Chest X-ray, PA view. Patient: 60 years old, sex F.
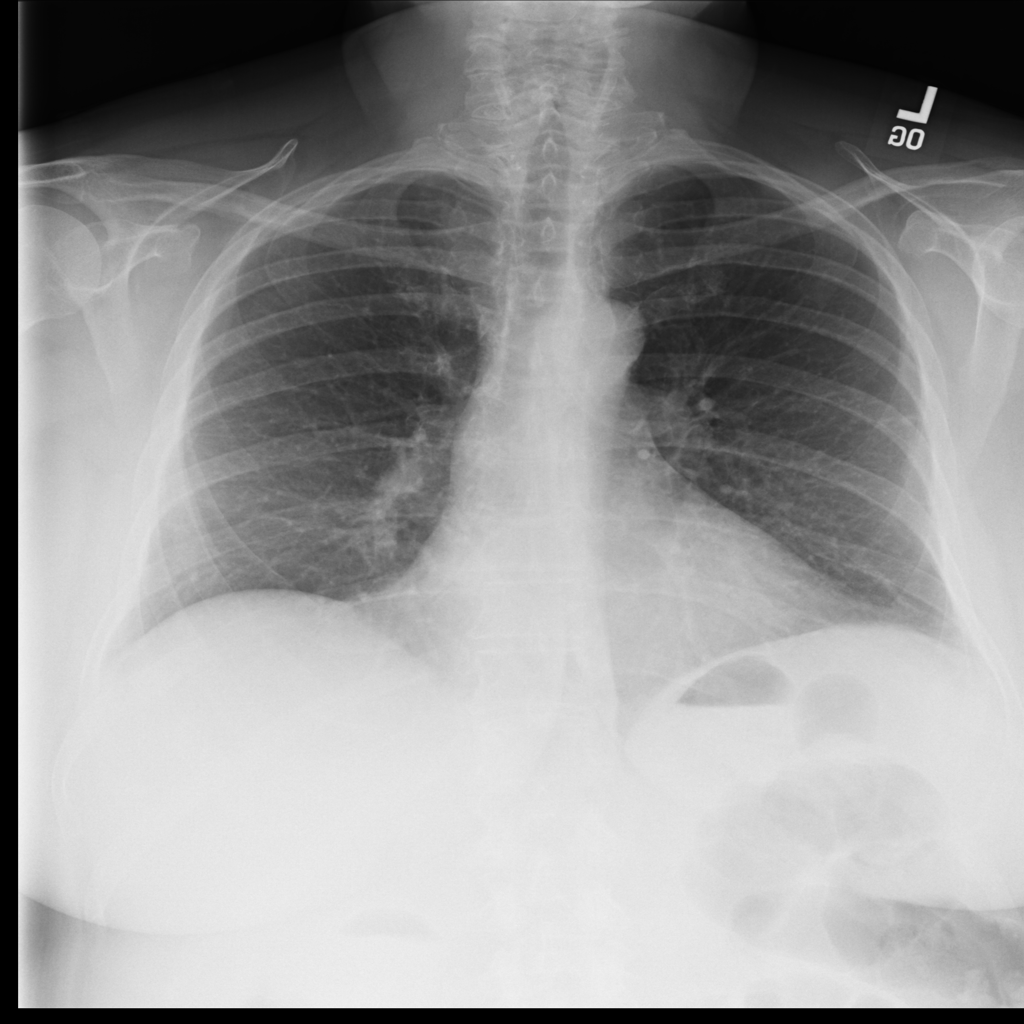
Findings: No Finding